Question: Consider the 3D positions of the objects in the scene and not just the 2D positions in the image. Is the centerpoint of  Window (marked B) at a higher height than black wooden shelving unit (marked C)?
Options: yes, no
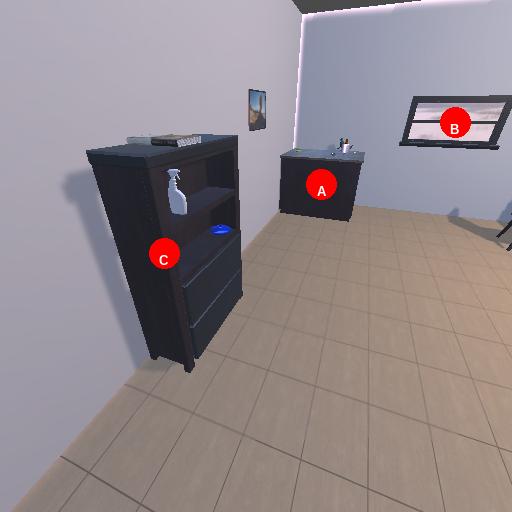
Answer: yes